Field crop: maize
Growth stage: 1
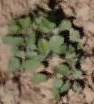
Species: convolvulus